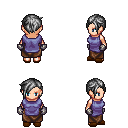
a pixel art fantasy rpg character, female body template, human, light skin, chain tabard jacket, robe skirt, gray pixie cut hairstyle, metal gloves, brown slippers, four views (front, back, left, right), 2x2 character sprite sheet, small pixel art, hard edges, no anti-aliasing